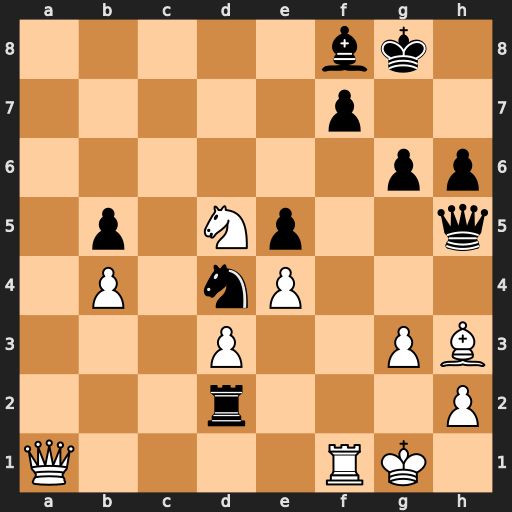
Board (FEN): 5bk1/5p2/6pp/1p1Np2q/1P1nP3/3P2PB/3r3P/Q4RK1
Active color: w
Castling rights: -
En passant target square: -
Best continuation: Nf6+ Kh8 Nxh5